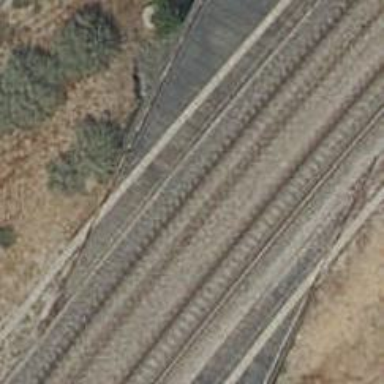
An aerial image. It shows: Railway tunnel with electrified contact lines.